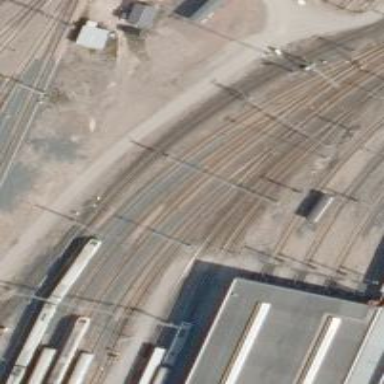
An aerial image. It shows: Railway signal.